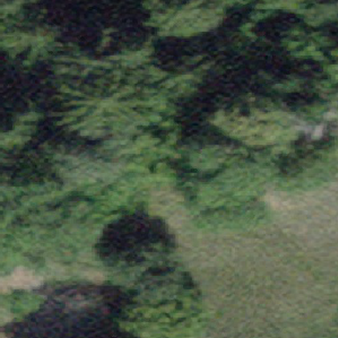
Label: other